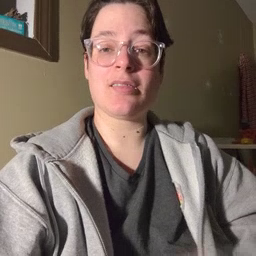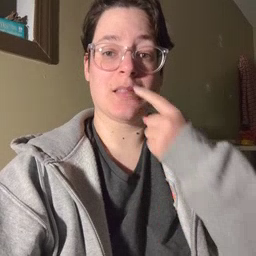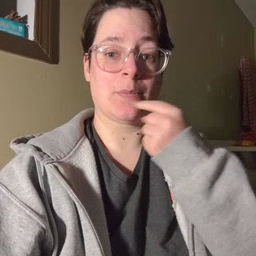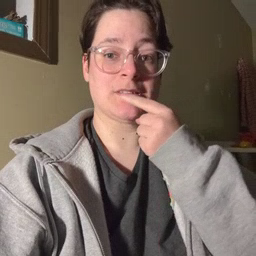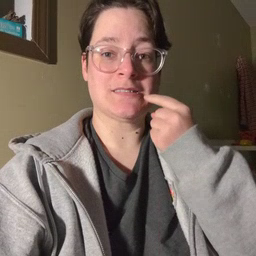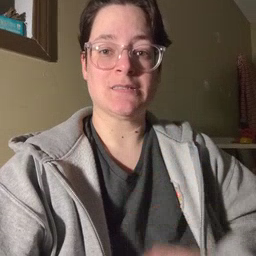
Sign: lips